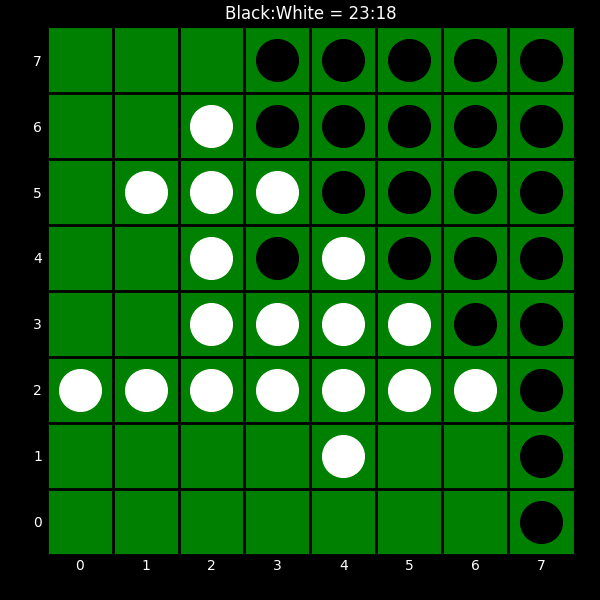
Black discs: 23
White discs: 18